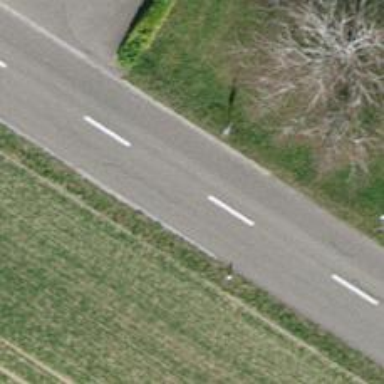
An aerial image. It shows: Asphalt road classified as tertiary.